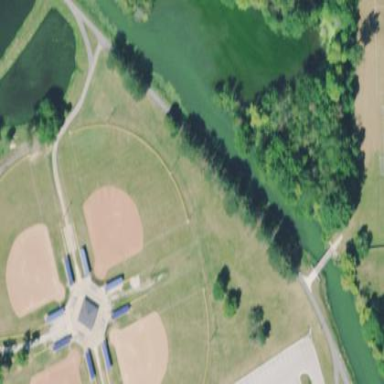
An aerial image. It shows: Baseball pitch for leisure land activities.